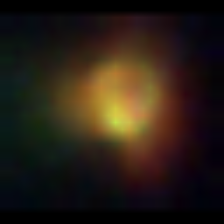
Taxon: NanoPlankton
Group: Other